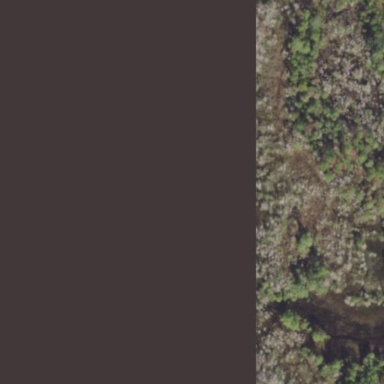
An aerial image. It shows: Swamp in wetland area.